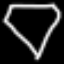
Label: diamond